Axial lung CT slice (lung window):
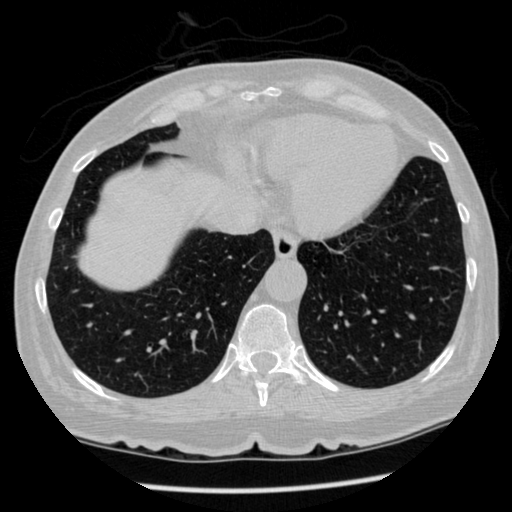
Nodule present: no